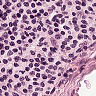
Metastatic tissue present: no